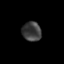
Tissue: skin
Cell type: Epithelial cells
Senescence score: 0.2505
Nuclear area (px): 363
Mean DAPI intensity: 61.377